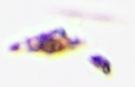
Label: Detritus